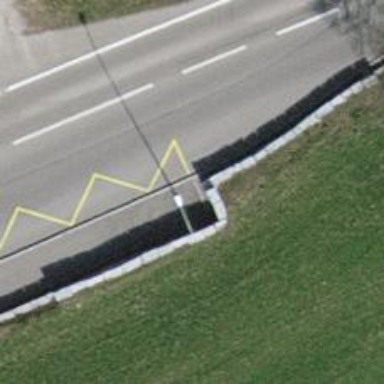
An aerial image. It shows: Platform for public transport. The platform is located by the road.